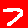
Digit: 7